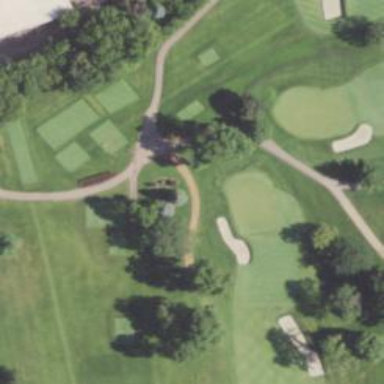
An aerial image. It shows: Path for both roads and golfers.